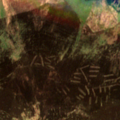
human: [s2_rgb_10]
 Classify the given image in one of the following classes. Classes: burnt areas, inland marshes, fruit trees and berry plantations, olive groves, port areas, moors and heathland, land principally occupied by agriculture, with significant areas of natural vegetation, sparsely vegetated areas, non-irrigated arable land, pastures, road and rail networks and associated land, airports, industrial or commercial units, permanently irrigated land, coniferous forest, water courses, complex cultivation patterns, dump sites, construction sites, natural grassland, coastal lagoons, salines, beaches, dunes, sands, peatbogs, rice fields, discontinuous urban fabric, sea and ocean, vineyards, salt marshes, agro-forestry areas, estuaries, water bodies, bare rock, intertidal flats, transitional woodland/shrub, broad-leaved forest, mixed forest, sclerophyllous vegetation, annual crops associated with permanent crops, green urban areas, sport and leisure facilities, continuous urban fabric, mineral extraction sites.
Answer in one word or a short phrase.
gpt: pastures, moors and heathland, peatbogs